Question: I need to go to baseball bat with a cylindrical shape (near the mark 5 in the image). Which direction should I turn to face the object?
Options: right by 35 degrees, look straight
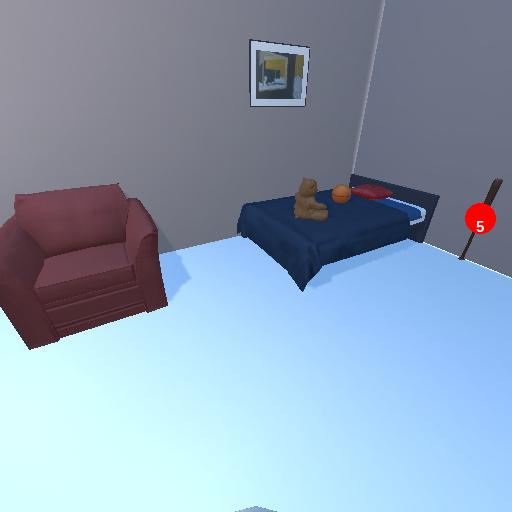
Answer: right by 35 degrees